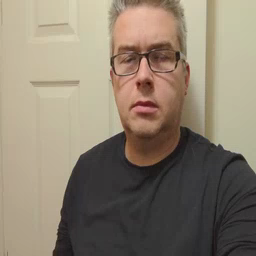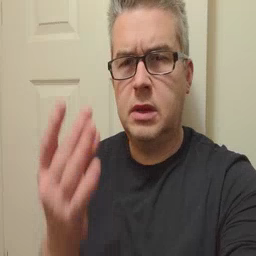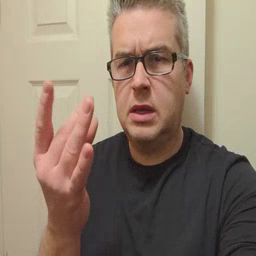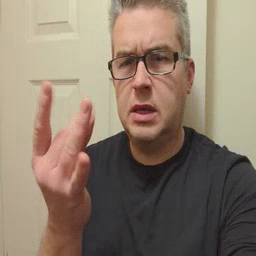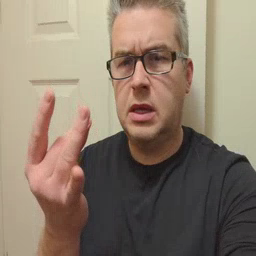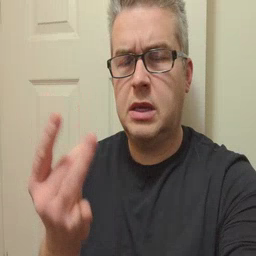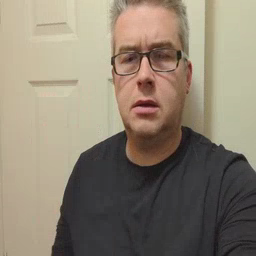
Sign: sticky